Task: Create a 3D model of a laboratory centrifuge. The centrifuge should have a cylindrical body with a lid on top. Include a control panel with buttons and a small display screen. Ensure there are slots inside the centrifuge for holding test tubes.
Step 237:
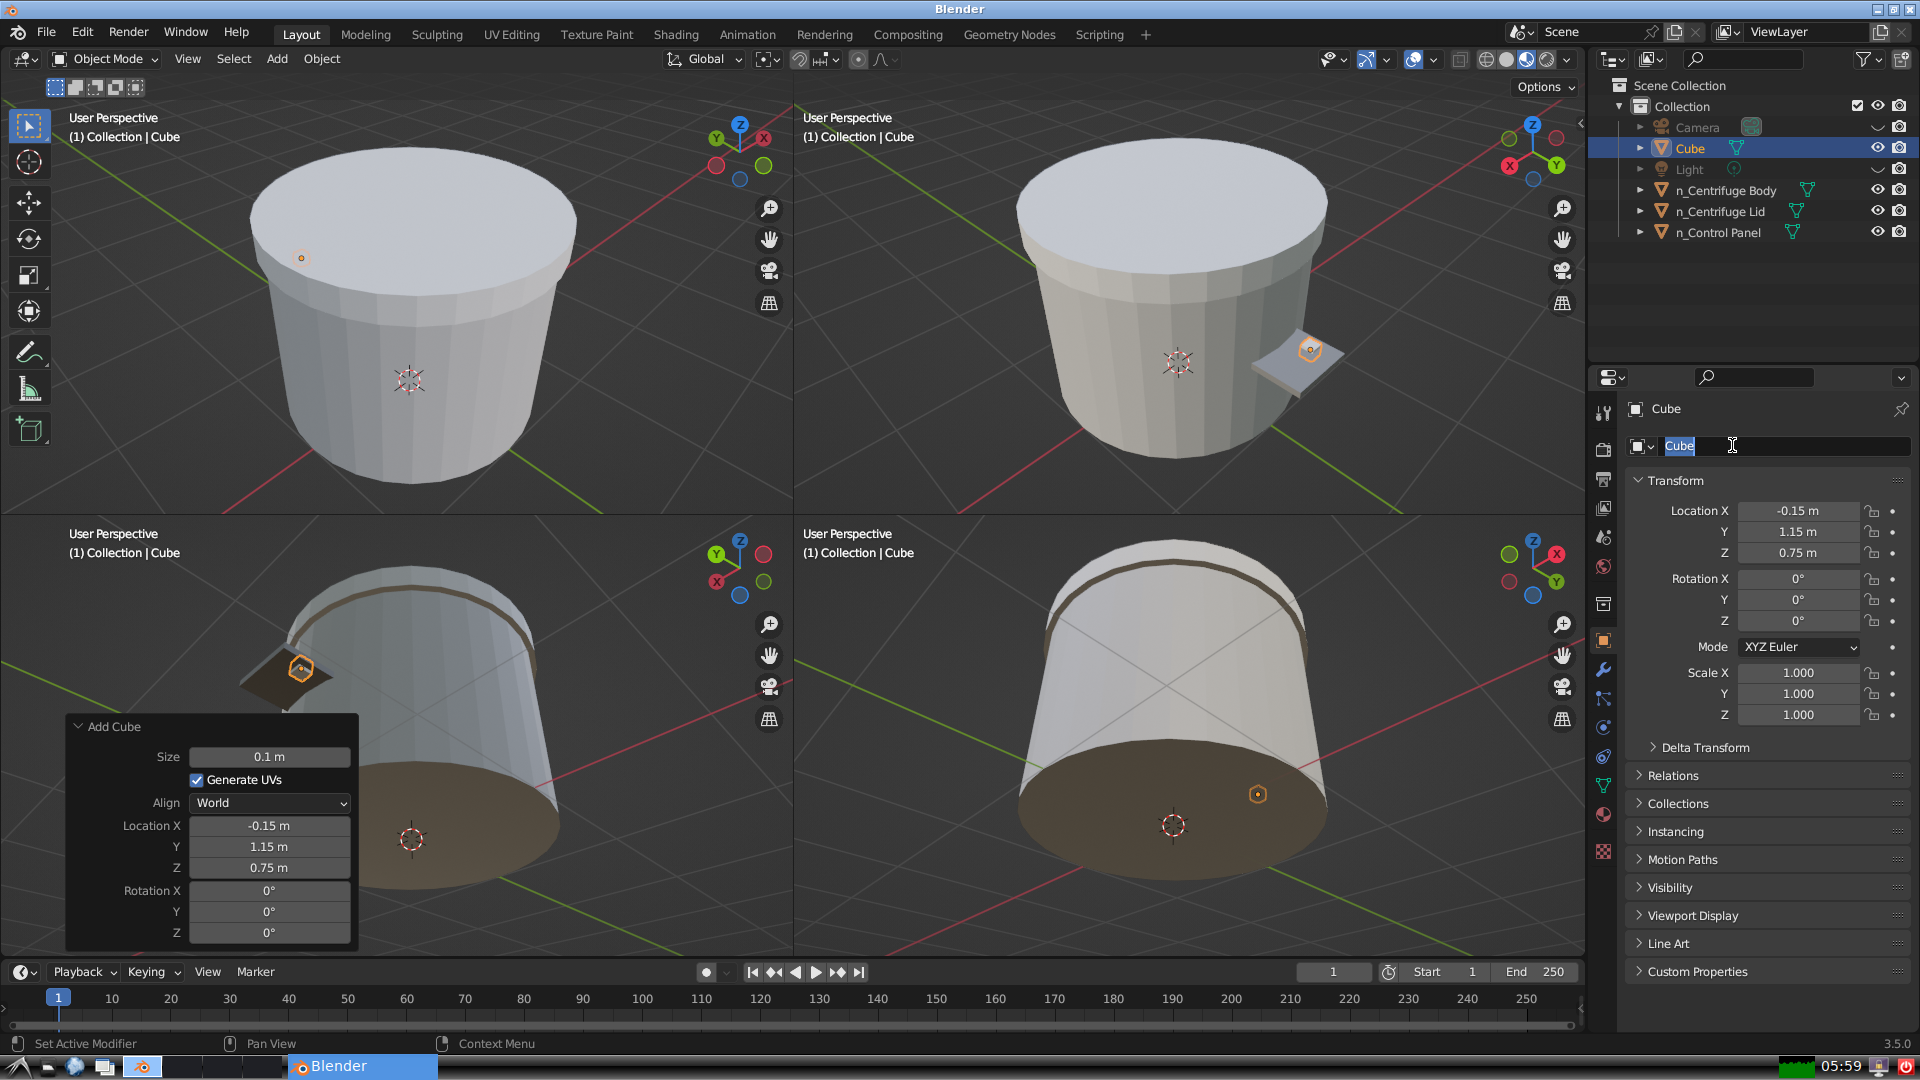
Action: input_text: n_Button 1